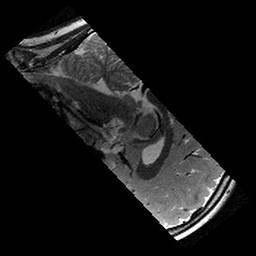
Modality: T2w
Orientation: sagittal
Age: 8
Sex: female
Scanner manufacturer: siemens
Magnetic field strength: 3 T
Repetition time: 9.23 s
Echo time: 0.067 s